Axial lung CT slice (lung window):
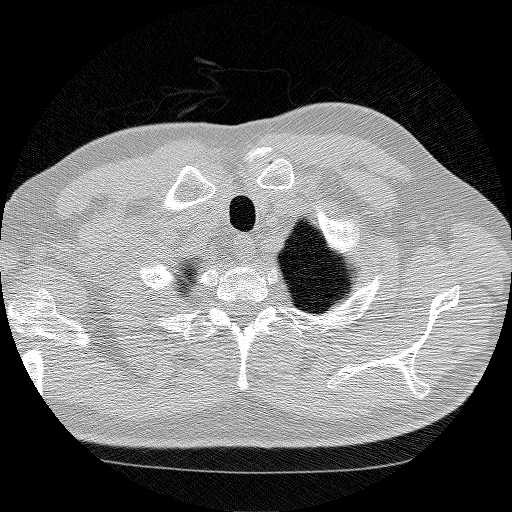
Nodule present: no